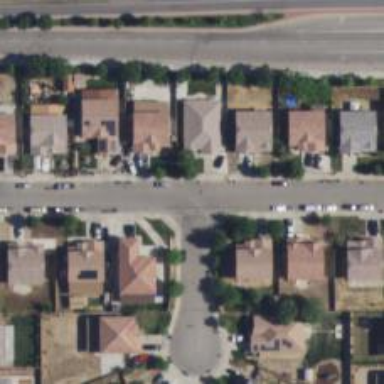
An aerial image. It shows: Residential road with separate sidewalk.